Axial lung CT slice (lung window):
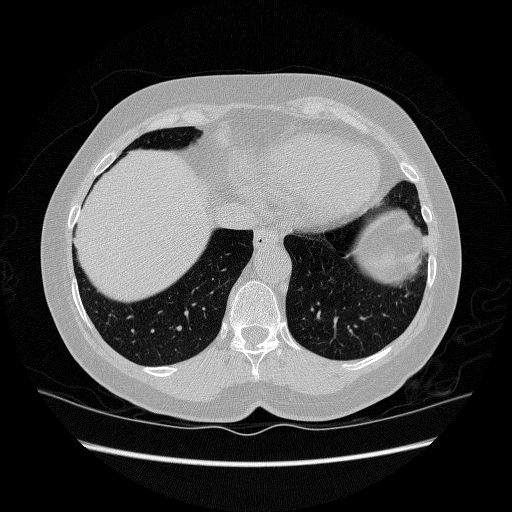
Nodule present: no